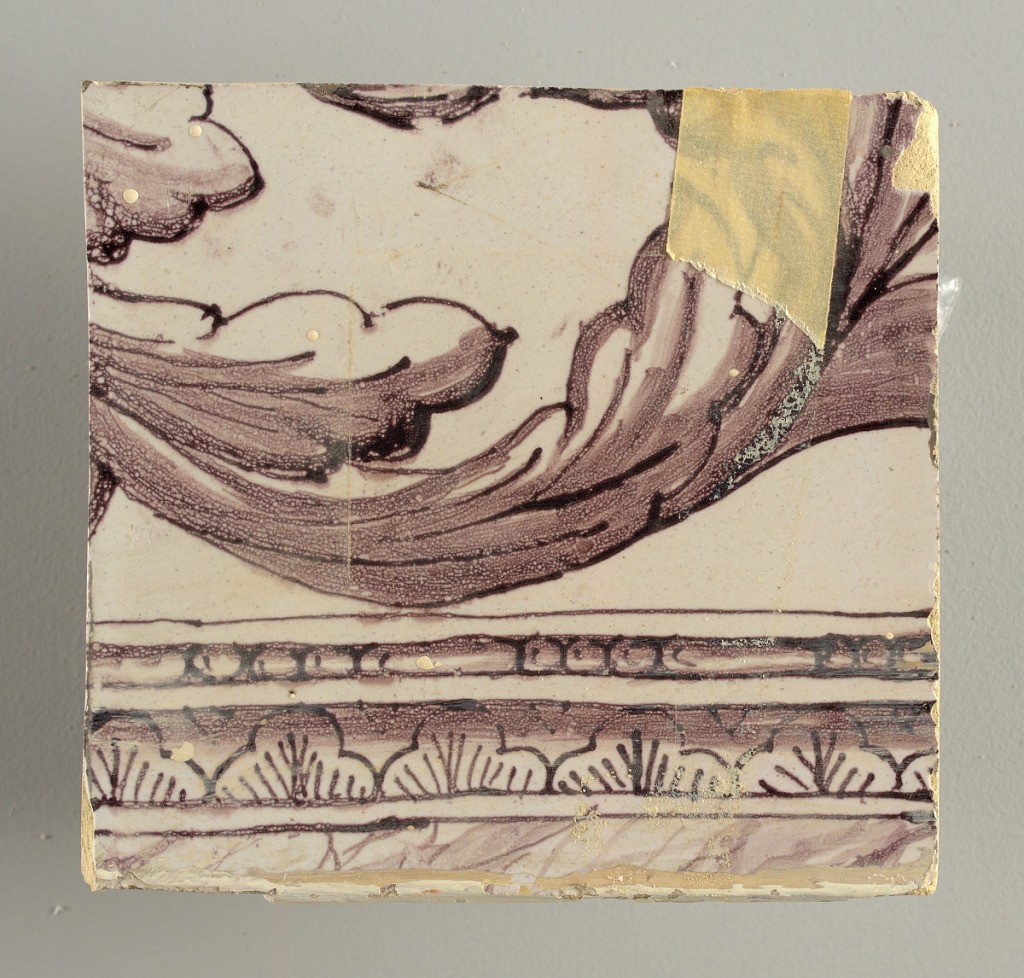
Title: Wall facing
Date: ca. 1725
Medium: tin-glazed earthenware, underglaze
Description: Two vertical rectangles, twenty-three tiles high.  A) Nine tiles wide at top; seven tiles wide at bottom.  B) Ten and one-half tiles wide.

Arabesque design of foliage.  A) with centered figure of Justice under a canopy.  B) with centered urn.